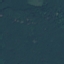
Land use / land cover: Forest